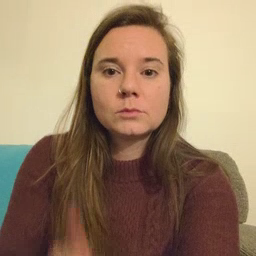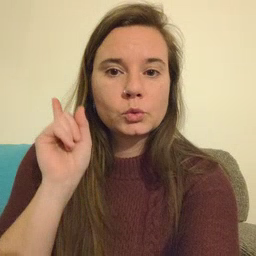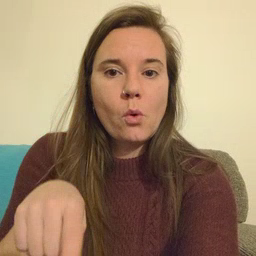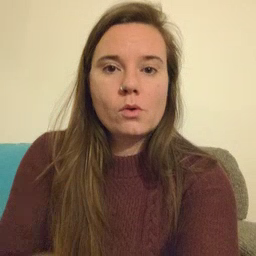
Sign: go